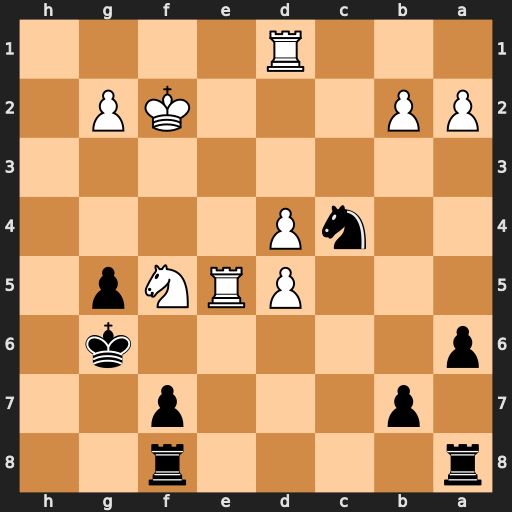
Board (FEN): r4r2/1p3p2/p5k1/3PRNp1/2nP4/8/PP3KP1/3R4
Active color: b
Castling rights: -
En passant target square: -
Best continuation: Nxe5 Ne7+ Kf6